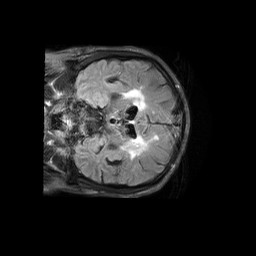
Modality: FLAIR
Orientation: coronal
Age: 60
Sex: male
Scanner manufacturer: philips
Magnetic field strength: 3 T
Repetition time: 11 s
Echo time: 0.12 s